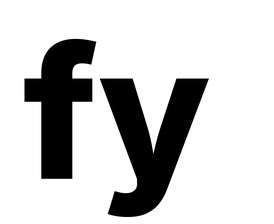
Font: Inter_ExtraBold